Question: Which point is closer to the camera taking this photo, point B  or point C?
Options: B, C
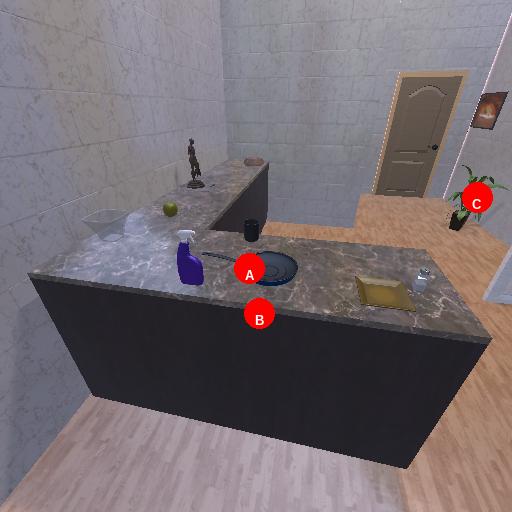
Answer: B